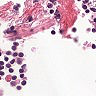
Metastatic tissue present: no